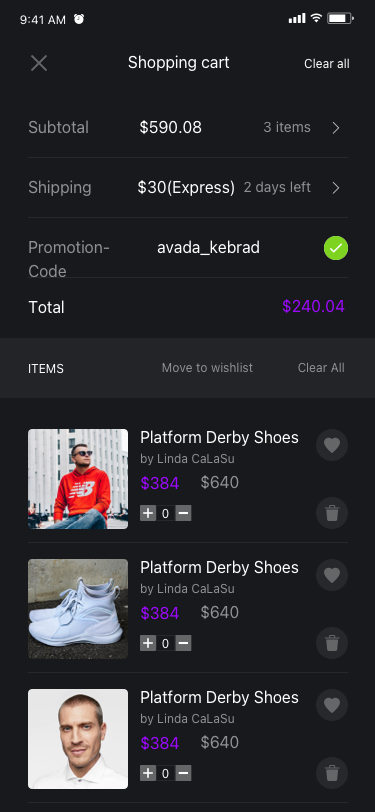
Text in this UI design:
Shopping cart
Clear all
Platform Derby Shoes
$384
$640
by Linda CaLaSu
0
Platform Derby Shoes
$384
$640
by Linda CaLaSu
0
Platform Derby Shoes
$384
$640
by Linda CaLaSu
0
Subtotal
$590.08
3 items
Shipping
$30(Express)
2 days left
Promotion-Code
avada_kebrad
3 items
Total

3 items
$240.04
ITEMS
Move to wishlist
Clear All
9:41 AM